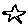
Label: star